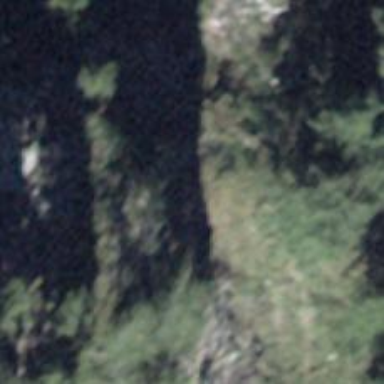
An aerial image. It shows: Cliff in nature.